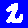
Digit: 2